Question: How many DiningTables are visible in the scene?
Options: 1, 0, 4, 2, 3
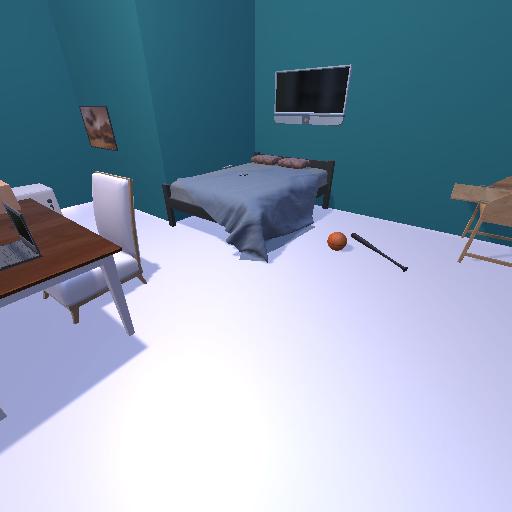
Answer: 1